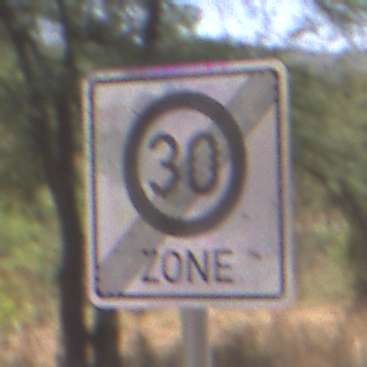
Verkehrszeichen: EndeZone30
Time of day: Midday
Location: Outdoor (RoadRail)
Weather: Clear
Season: NotSpecified
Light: Natural